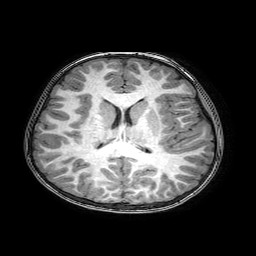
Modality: T1w
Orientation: coronal
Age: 6
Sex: female
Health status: healthy